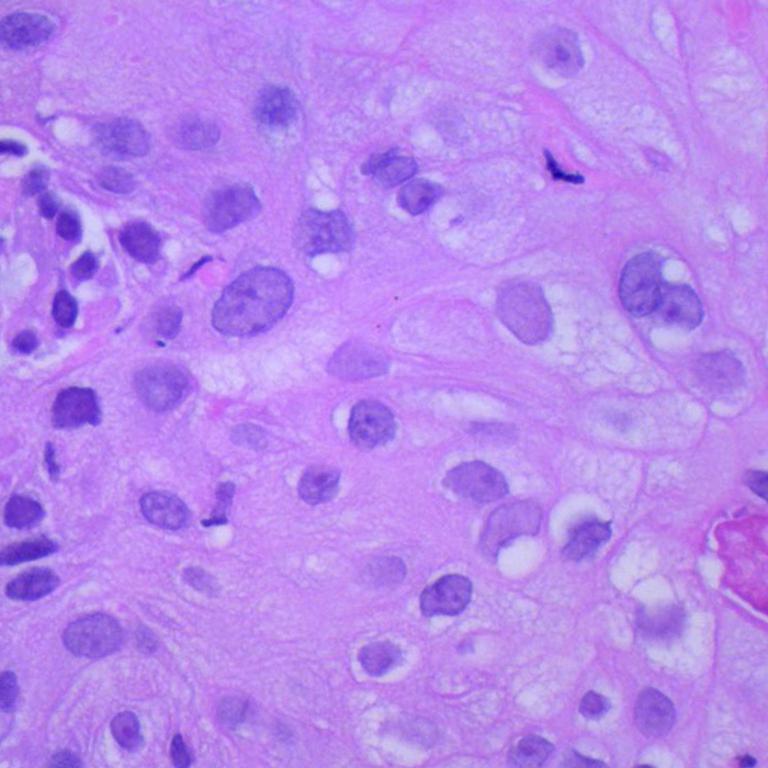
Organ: lung
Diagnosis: squamous carcinomas